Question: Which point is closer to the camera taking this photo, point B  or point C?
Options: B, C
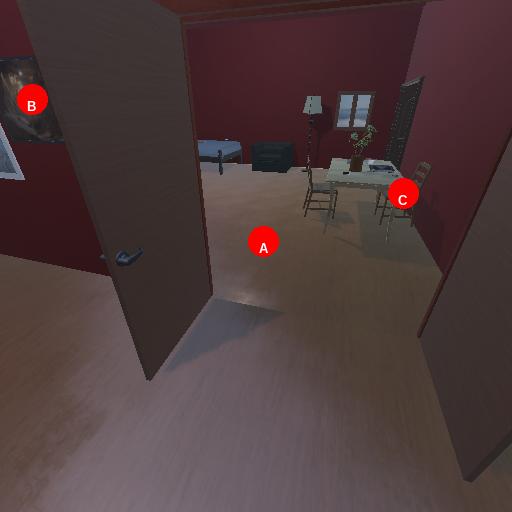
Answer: B